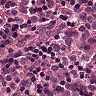
Metastatic tissue present: yes